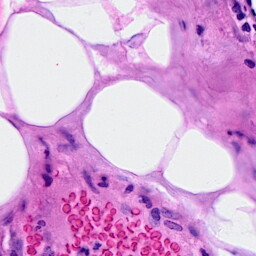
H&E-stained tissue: Breast